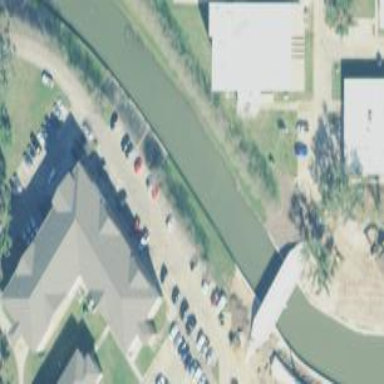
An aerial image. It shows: Dormitory building.